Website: home-depot
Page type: delivery-shipping
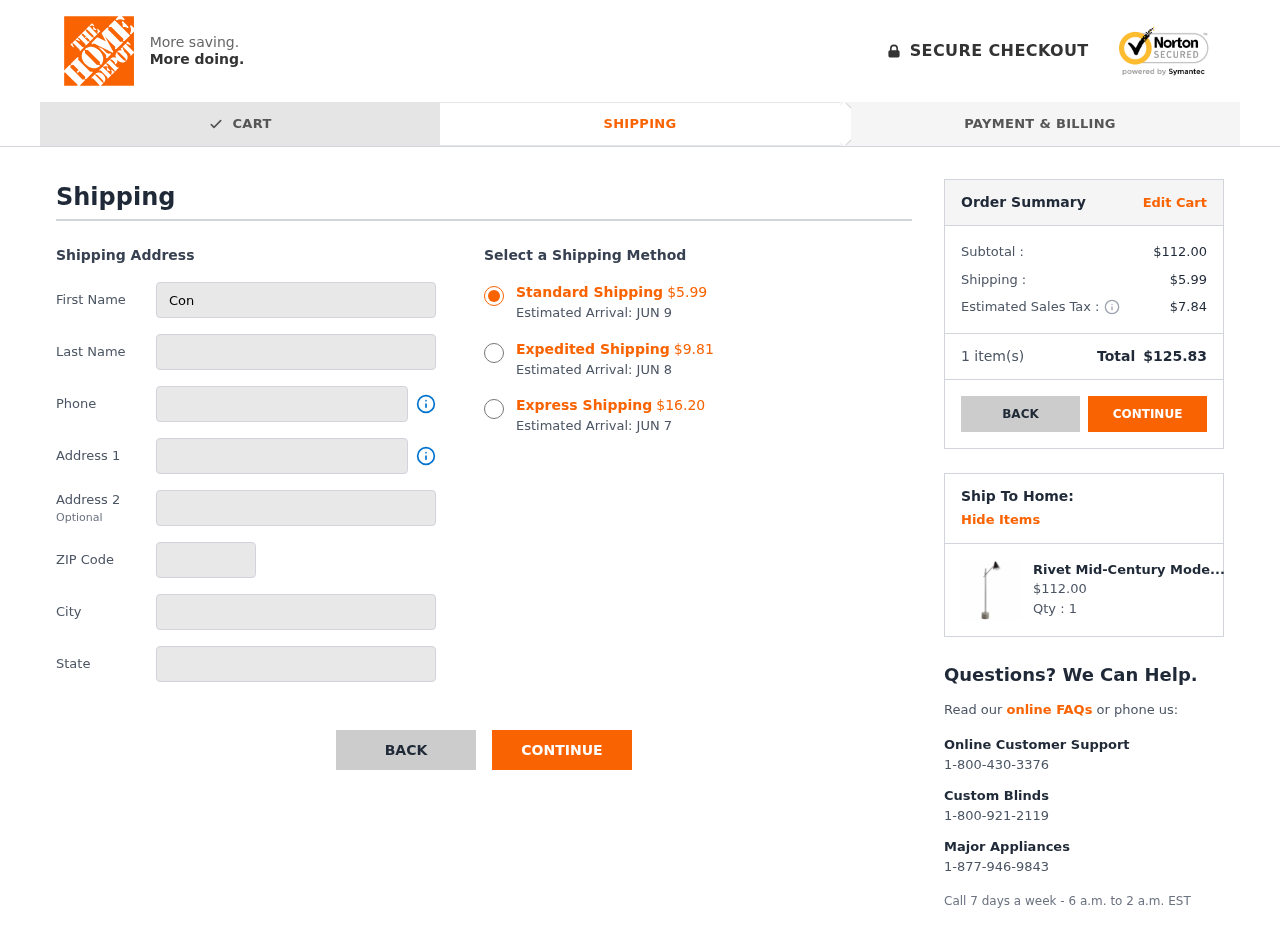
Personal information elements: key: PII_CITY
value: Sabrinaton
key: PII_FIRSTNAME
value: Connie
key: PII_LASTNAME
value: Edwards
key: PII_PHONE
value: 4028084835
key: PII_POSTCODE
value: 82981
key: PII_STATE
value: Nevada
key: PII_STREET
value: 23604 Noble Isle Suite 204
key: PII_STREET2
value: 504 Harold Curve
Product elements: key: PRODUCT1_NAME
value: Rivet Mid-Century Modern Steel Floor Lamp With Cone Shade And Light Bulb - 9.5 x 19 x 57 Inches, Mat
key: PRODUCT1_PRICE
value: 112
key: PRODUCT1_QUANTITY
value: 1
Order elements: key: ORDER_SHIPPING_COST_STANDARD
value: $5.99
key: ORDER_DELIVERY_DATE
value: JUN 9
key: ORDER_SHIPPING_COST_EXPEDITED
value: $9.81
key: ORDER_DELIVERY_DATE_EXPEDITED
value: JUN 8
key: ORDER_SHIPPING_COST_EXPRESS
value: $16.20
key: ORDER_DELIVERY_DATE_EXPRESS
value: JUN 7
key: ORDER_SUBTOTAL
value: $112.00
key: ORDER_SHIPPING_COST
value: $5.99
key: ORDER_TAX
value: $7.84
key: ORDER_NUM_ITEMS
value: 1
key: ORDER_TOTAL
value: $125.83